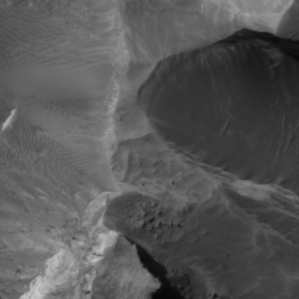
Label: non_frost